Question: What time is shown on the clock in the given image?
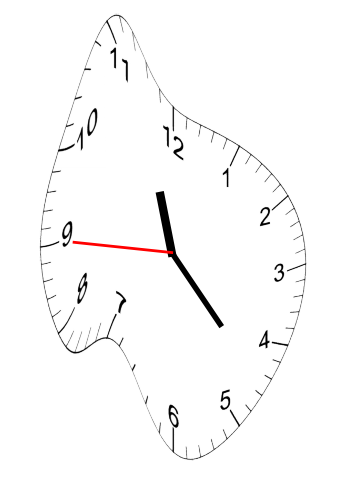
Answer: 11:22:45